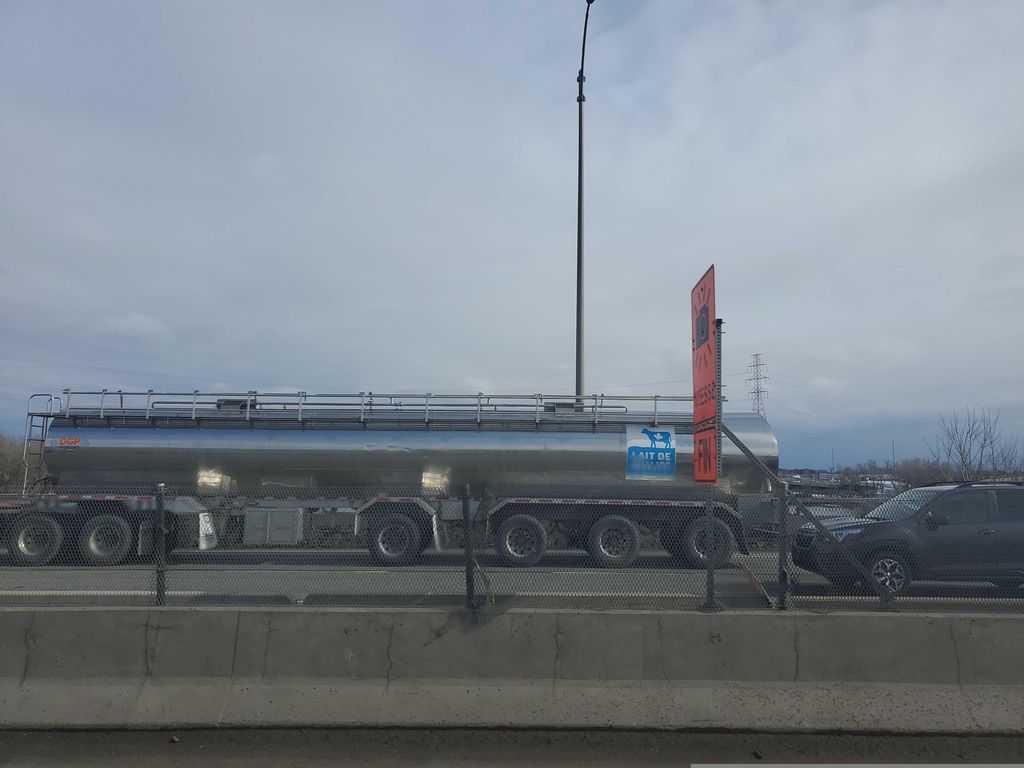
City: montreal